Interaction volume radius: 5 \u00c5
Interaction volume height: 35 \u00c5
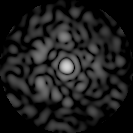
Disorder parameter: 0.7695